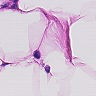
Metastatic tissue present: no